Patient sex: M
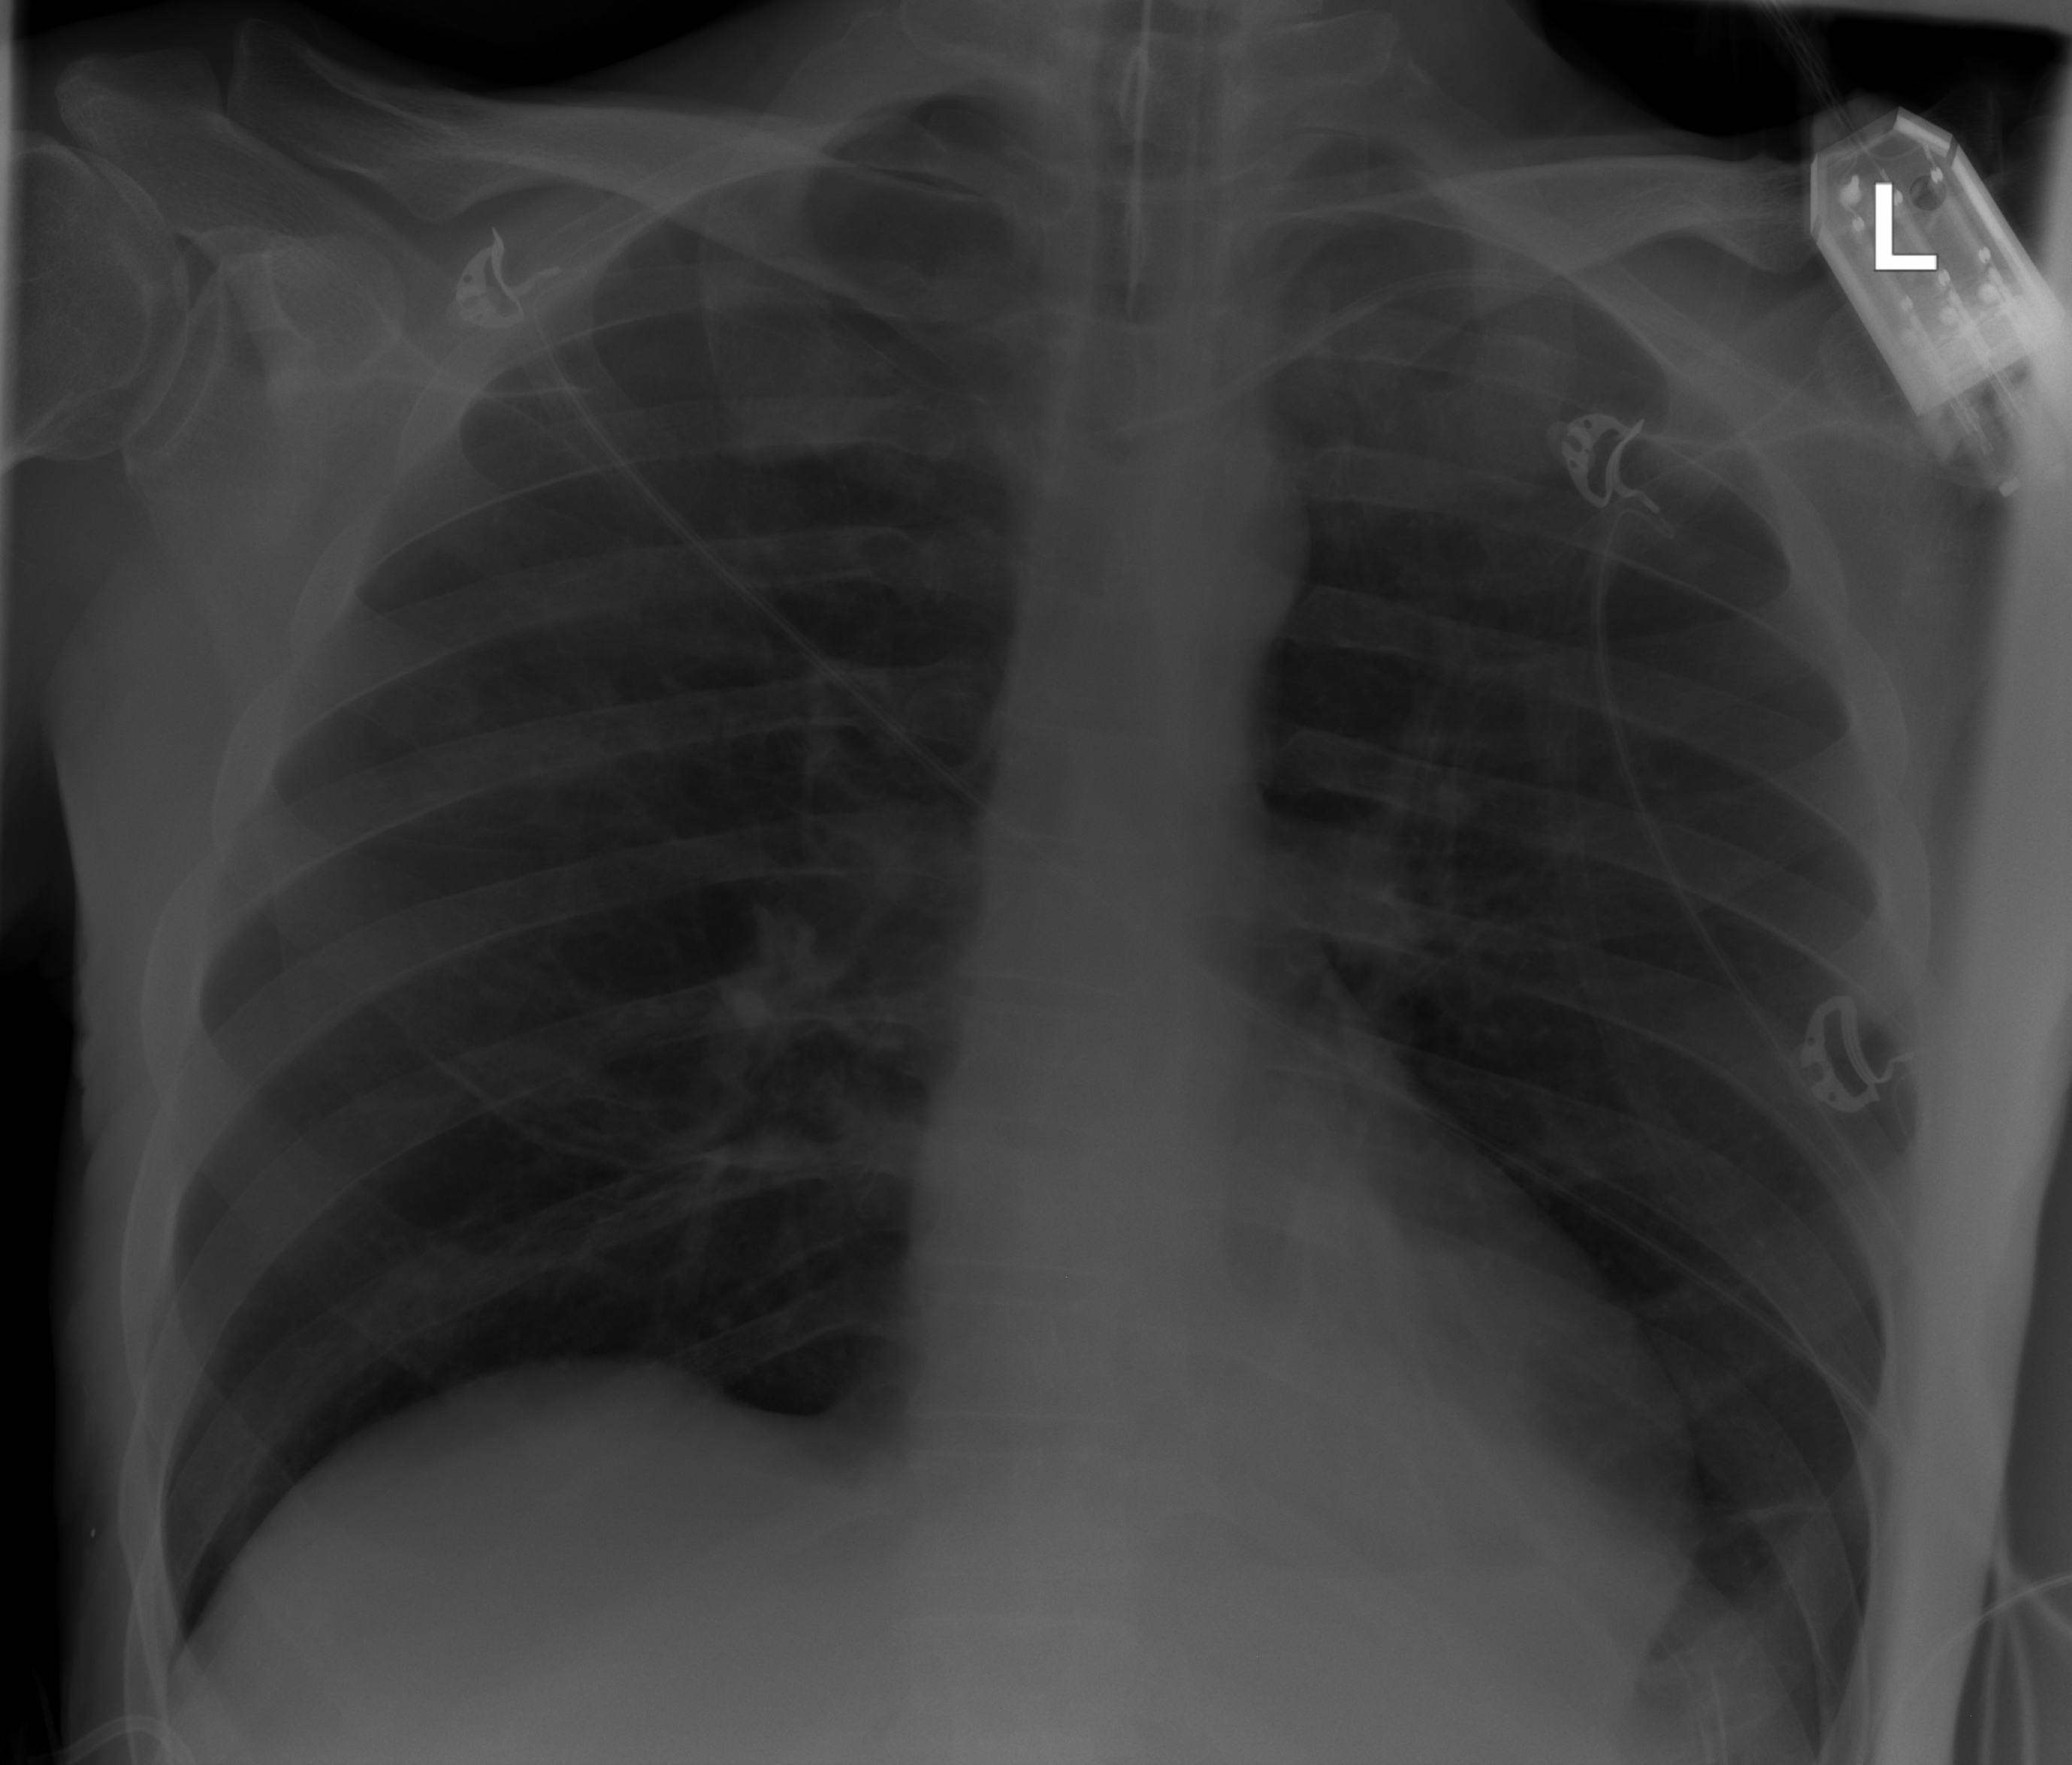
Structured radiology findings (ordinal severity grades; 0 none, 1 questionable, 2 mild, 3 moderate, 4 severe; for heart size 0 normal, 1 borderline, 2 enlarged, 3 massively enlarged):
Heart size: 0
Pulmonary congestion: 0
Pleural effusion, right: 0
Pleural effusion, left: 0
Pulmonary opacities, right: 0
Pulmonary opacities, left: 0
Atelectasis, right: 2
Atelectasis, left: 2